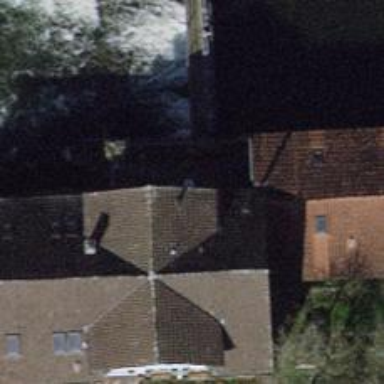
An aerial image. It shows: Watermill.